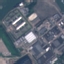
Label: Industrial